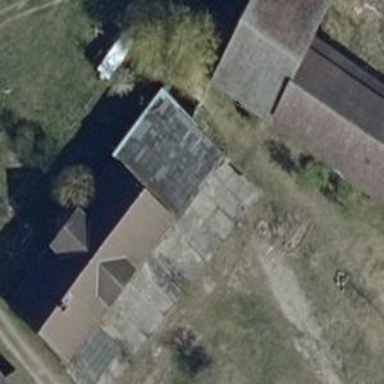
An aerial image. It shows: Historic residential building with gabled roof.